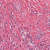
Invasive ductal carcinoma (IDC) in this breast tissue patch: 0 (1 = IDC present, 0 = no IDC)